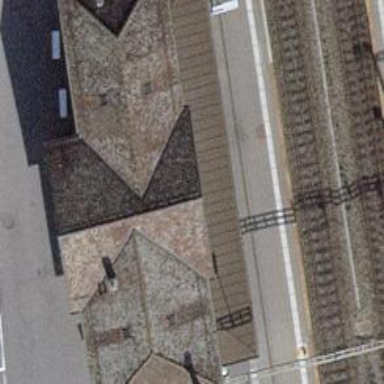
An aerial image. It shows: Train station building.